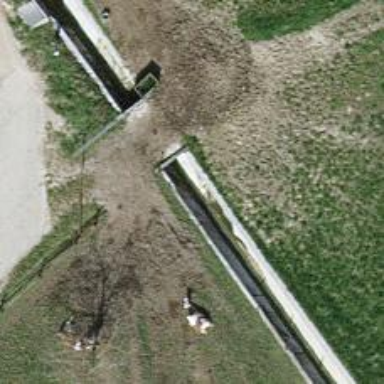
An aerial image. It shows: Tunnel.